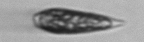
Label: Euglena